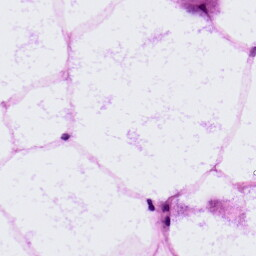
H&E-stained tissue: LymphNode